Question:
I tried to disable the children widgets by disabling the wrapping relativeLayout, but that doesn't work, is there any other way to do that? I think this is necessary because sometimes we don't want to setEnable(xx) on every children widgets. So is it possible for me to do that? or is there some similar way ? thx a lot~
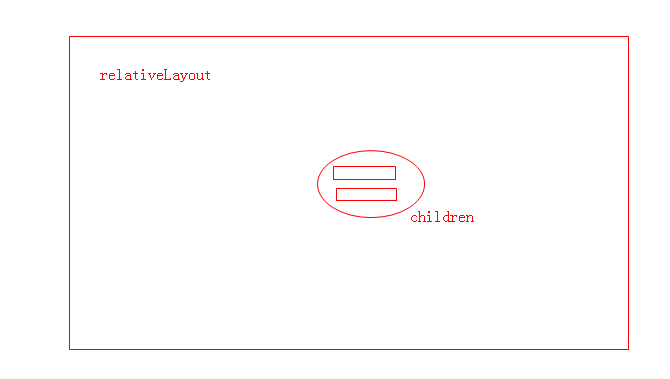
Answer: Maybe you can try something like this:
'''
RelativeLayout myLayout = (RelativeLayout findViewById(R.id.linearLayout1);
for ( int i = 0; i < myLayout.getCount(); i++ ){
View view = myLayout.getChildAt(i);
view.setEnabled(false); // Or whatever you want to do with the view.
}
'''
I believe you can extend the layout class and implement a new method that does the job. Also, you can check this question: <URL>